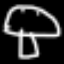
Label: mushroom